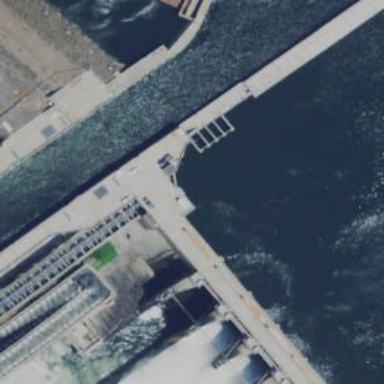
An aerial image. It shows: Dam across waterway.